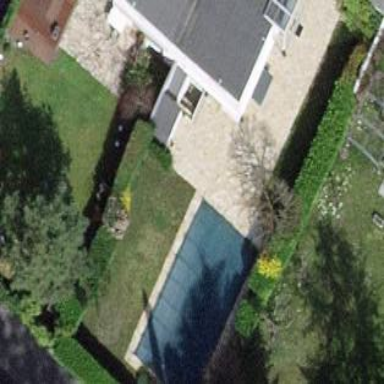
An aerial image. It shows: Garden enclosed by fence.